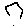
Label: hexagon